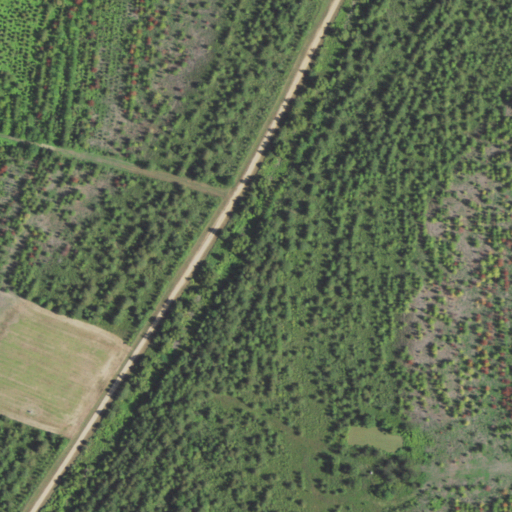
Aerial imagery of ridge(s) in Louisiana named Foster Ridge containing cultivated crops, open development, low intensity development, and medium intensity development